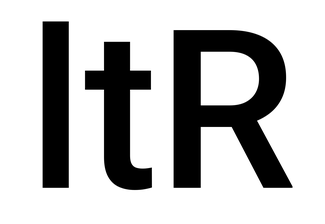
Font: Roboto_Medium